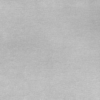
Label: dusty